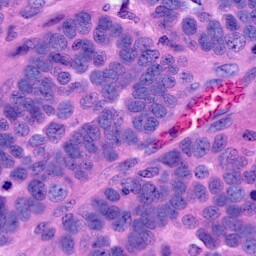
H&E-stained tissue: Ovarian